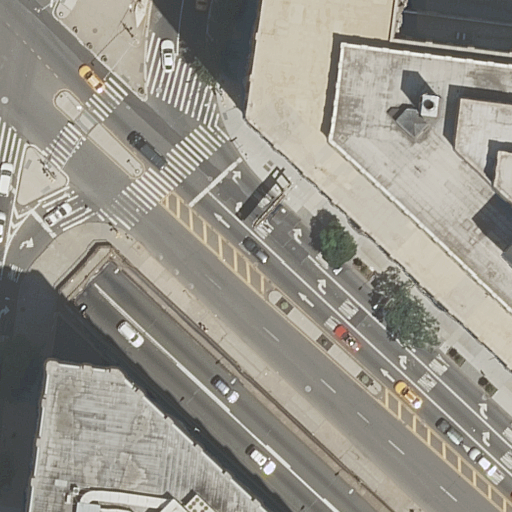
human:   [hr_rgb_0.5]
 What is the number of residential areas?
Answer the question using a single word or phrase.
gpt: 1

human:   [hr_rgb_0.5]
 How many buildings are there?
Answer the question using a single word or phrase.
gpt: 2

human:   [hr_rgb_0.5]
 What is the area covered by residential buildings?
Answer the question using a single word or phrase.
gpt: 1294m2

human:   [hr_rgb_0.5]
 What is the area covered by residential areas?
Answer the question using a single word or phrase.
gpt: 10612m2

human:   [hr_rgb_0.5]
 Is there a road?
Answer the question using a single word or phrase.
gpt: yes

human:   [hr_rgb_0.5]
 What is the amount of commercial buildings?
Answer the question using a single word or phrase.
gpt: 0

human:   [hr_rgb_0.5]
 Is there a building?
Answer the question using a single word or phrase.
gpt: yes

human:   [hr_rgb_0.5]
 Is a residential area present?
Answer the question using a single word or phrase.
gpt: yes

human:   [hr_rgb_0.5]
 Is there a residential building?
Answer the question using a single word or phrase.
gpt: yes

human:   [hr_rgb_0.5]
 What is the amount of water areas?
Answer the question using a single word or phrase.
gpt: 0

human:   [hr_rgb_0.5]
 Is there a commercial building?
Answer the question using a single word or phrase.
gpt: no

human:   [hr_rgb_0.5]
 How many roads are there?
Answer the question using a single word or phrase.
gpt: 15

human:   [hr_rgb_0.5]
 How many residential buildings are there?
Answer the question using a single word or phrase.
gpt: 2

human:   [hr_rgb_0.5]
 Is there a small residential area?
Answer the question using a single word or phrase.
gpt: no

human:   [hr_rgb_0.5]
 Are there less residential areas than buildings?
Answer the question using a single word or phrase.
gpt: yes

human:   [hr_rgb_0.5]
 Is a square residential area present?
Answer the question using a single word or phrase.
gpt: no

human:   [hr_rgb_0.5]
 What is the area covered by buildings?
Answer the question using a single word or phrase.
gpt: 1294m2

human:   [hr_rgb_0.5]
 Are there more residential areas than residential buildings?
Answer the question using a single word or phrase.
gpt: no

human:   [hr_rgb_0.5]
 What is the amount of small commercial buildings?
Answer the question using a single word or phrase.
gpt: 0

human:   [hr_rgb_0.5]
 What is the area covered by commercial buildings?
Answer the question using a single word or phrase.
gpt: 0m2

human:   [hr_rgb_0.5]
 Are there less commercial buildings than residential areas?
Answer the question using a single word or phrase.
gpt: yes

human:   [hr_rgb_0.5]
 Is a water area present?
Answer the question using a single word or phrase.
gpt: no

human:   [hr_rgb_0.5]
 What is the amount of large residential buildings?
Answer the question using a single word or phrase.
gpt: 1

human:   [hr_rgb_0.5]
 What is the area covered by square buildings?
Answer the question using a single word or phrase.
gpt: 0m2

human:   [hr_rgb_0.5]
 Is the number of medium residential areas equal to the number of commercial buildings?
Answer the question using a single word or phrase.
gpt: yes

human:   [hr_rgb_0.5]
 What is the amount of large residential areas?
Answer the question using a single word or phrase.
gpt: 1

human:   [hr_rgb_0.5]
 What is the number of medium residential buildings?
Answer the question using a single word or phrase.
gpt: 1

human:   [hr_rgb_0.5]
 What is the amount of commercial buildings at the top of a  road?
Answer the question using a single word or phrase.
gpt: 0

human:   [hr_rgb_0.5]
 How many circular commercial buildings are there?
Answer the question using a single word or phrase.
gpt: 0

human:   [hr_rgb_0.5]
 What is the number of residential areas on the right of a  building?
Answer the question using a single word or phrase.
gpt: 0

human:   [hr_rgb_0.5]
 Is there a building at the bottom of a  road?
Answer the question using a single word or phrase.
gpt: yes

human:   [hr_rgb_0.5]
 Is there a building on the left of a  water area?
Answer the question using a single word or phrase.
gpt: no

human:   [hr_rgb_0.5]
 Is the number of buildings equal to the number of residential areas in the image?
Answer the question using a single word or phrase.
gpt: no

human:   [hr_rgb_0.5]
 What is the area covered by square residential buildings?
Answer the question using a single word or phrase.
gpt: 0m2

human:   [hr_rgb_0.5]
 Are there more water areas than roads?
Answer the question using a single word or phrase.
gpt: no

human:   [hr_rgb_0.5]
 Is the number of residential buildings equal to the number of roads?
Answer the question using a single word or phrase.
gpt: no

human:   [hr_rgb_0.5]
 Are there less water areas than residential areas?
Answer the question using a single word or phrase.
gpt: yes

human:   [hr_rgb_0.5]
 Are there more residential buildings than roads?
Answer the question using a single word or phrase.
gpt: no

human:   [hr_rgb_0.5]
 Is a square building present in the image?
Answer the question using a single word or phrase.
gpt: no

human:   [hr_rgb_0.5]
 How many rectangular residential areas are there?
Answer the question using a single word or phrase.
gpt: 1

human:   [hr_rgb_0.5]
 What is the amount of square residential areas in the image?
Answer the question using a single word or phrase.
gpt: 0

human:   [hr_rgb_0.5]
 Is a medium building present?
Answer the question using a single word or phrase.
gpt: yes

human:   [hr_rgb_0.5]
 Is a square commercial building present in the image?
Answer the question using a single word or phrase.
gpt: no

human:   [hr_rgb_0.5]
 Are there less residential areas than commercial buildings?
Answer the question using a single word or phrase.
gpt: no

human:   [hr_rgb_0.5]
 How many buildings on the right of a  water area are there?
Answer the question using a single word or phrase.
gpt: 0

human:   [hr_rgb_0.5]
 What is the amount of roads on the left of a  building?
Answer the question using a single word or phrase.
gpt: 10

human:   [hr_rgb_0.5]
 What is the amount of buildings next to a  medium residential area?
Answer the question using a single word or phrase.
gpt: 0

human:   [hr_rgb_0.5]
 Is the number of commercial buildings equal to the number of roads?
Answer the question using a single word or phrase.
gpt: no

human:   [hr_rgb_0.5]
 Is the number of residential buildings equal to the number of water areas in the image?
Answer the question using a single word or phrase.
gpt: no

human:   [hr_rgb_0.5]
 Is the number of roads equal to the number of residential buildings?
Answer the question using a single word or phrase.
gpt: no

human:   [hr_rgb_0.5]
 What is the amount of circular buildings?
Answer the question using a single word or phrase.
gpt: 0

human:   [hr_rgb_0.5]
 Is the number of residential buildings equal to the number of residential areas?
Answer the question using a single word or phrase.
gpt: no

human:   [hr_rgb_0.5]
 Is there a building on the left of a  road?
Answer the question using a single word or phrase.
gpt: yes

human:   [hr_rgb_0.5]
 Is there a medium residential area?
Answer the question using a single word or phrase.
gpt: no

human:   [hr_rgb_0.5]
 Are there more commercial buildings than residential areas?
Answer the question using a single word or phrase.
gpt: no

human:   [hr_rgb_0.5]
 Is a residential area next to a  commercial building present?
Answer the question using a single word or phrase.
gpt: no

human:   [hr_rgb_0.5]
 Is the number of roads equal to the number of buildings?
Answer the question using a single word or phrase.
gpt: no

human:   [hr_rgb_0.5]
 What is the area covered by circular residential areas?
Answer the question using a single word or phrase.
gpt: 0m2

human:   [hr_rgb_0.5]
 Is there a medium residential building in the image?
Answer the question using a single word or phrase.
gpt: yes

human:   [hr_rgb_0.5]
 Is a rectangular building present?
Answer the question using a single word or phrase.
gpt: yes

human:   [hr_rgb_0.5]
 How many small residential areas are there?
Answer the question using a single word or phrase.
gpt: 0

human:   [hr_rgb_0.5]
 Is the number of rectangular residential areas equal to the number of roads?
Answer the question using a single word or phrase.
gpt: no

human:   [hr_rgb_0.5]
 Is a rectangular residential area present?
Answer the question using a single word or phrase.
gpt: yes

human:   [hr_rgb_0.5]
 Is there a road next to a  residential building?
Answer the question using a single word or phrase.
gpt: yes